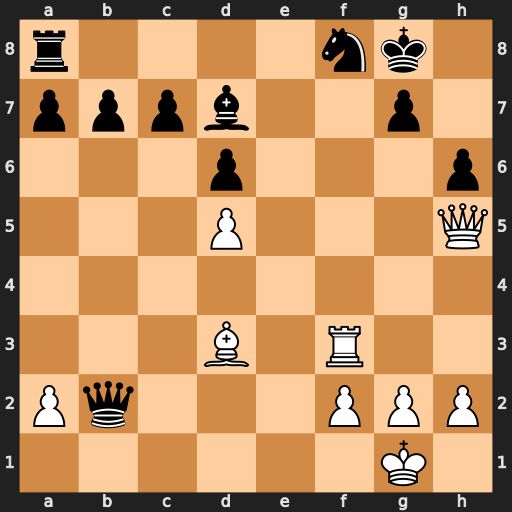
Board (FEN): r4nk1/pppb2p1/3p3p/3P3Q/8/3B1R2/Pq3PPP/6K1
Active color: w
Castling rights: -
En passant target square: -
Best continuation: Qf7+ Kh8 Qxf8+ Rxf8 Rxf8#